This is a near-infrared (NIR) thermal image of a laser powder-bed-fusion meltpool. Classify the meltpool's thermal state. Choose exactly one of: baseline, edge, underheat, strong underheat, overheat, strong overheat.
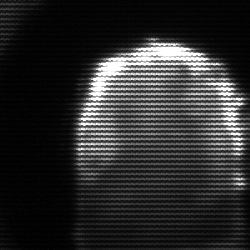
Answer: baseline